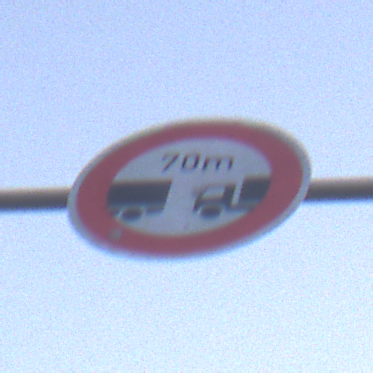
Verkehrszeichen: VerbotUnterschreitenMindestabstand
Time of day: SunriseSunset
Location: Outdoor (Urban)
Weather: Clear
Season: NotSpecified
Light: Natural